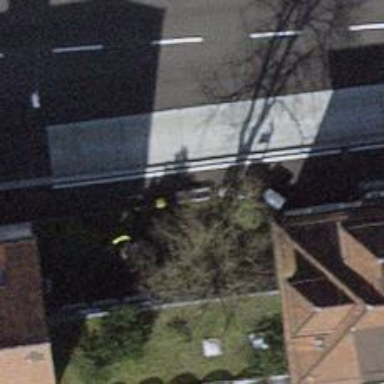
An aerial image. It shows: Post box is visible.